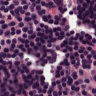
Metastatic tissue present: no